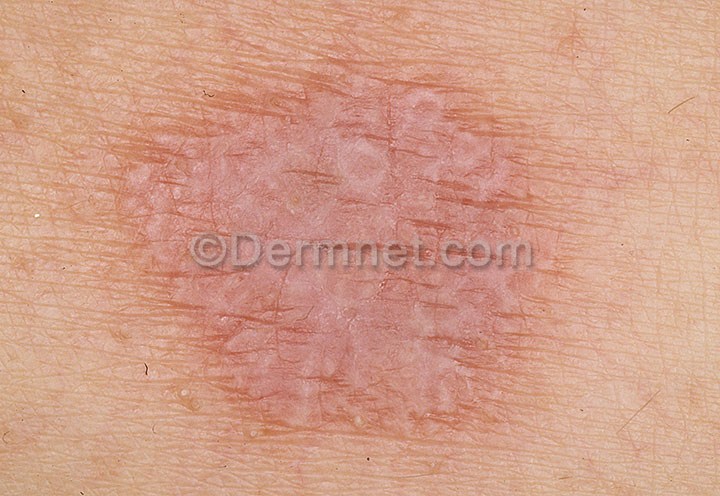
Disease: Psoriasis pictures Lichen Planus and related diseases